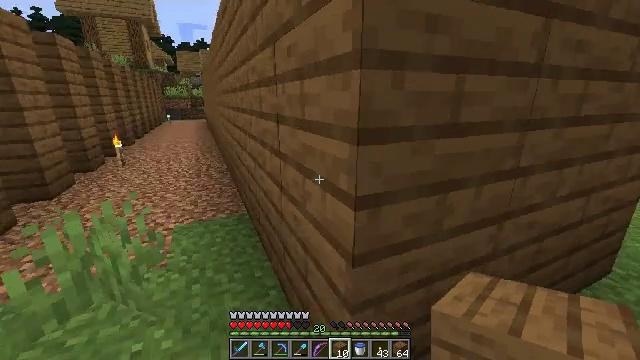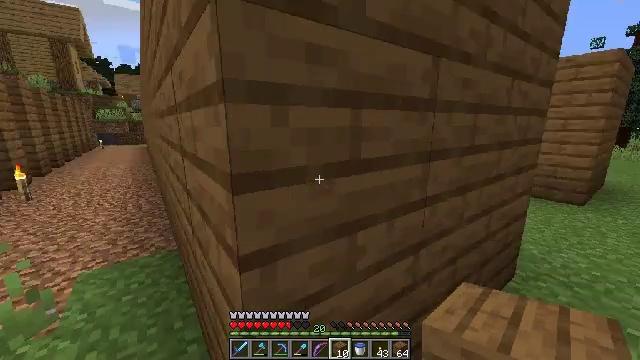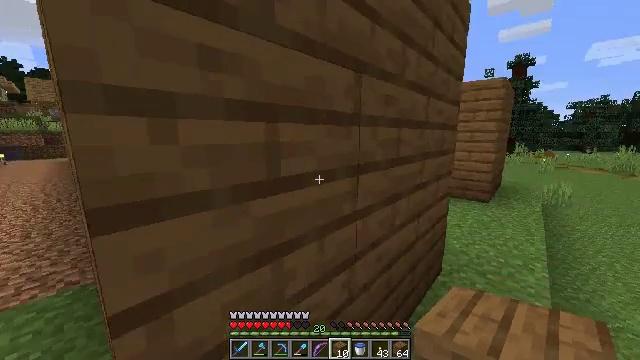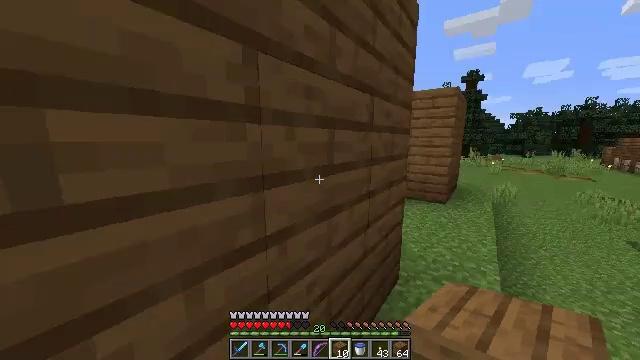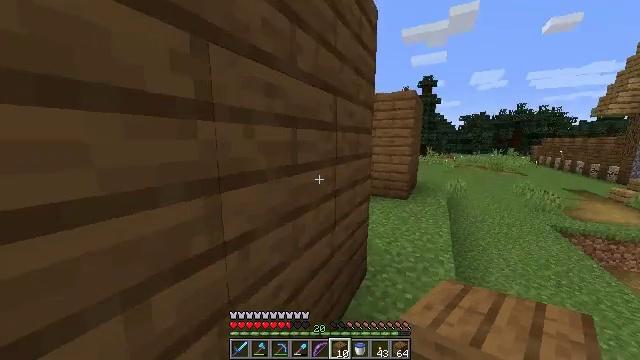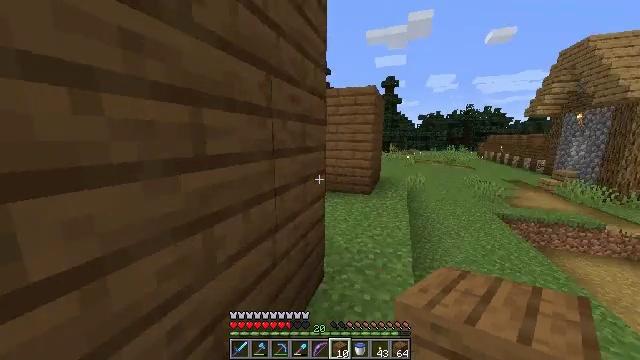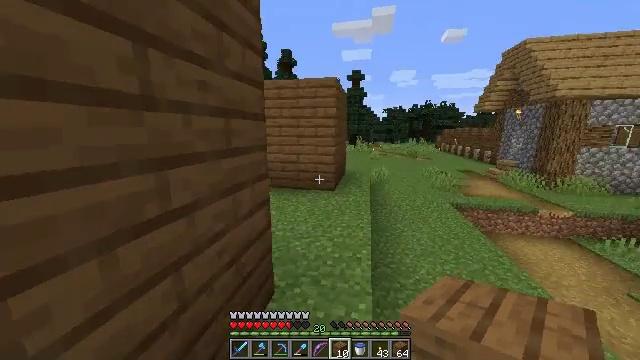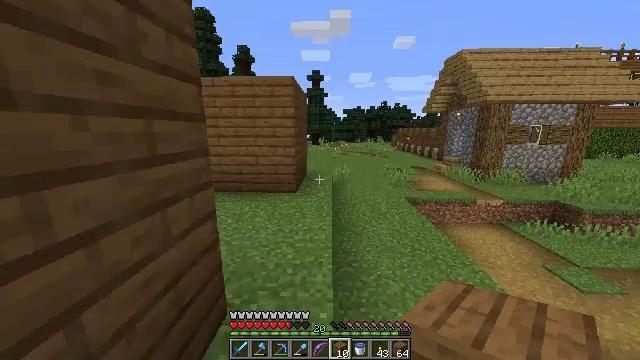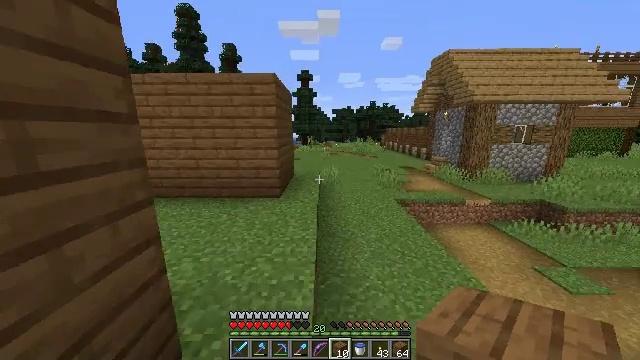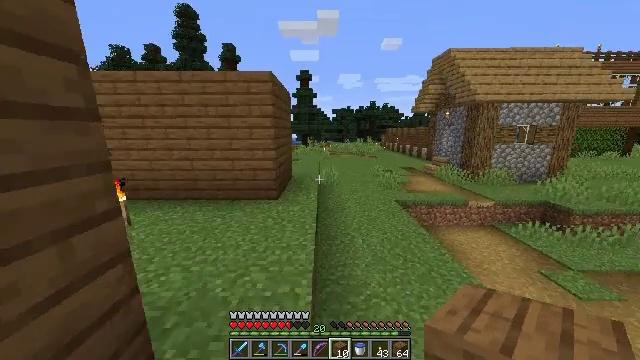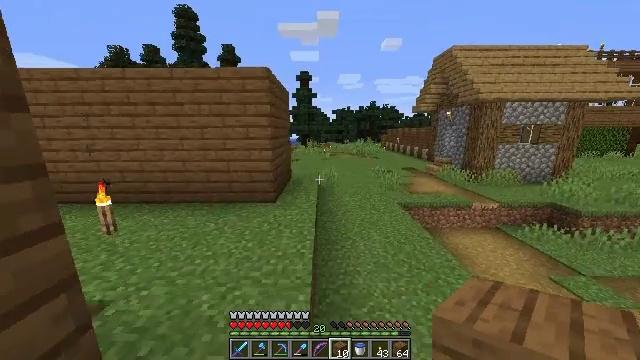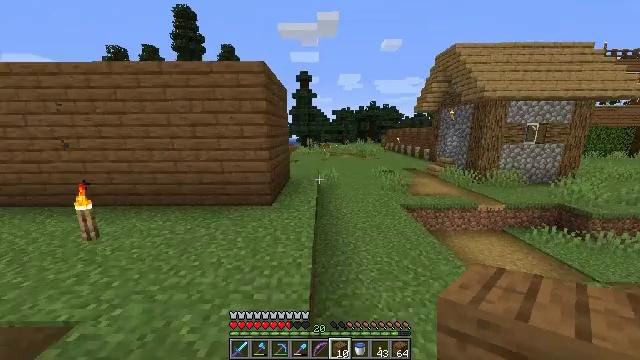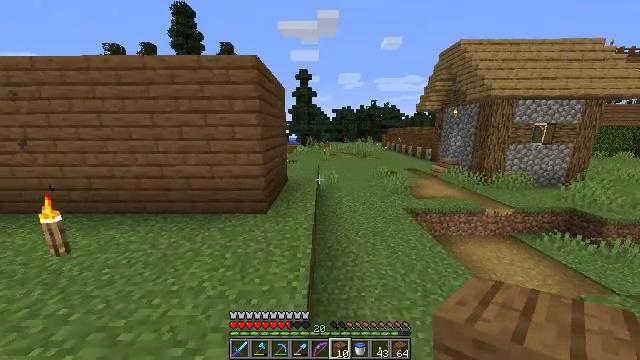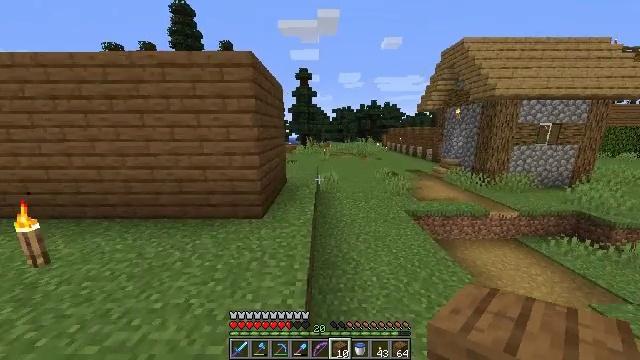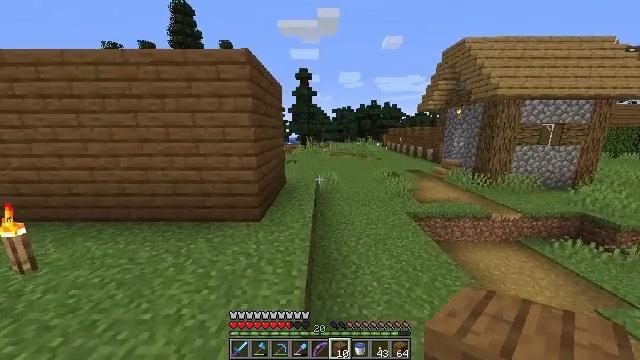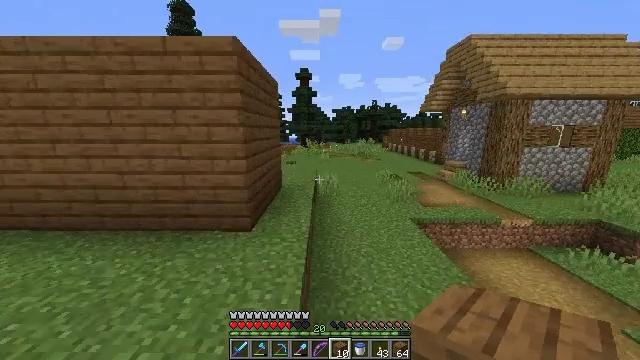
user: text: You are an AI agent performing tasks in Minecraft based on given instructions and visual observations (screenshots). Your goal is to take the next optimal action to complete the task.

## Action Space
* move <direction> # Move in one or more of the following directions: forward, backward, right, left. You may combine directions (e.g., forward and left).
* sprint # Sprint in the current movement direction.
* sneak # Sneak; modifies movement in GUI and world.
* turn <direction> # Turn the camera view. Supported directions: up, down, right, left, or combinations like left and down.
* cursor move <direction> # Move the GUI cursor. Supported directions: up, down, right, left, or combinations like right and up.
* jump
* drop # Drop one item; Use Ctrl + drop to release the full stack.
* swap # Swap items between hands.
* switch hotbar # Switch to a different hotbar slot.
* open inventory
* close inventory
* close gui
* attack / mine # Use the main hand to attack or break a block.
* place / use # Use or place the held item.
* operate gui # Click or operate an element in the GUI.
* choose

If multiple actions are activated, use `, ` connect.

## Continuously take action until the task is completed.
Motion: motion action
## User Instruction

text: Open the crafting table and craft a spruce trapdoor with planks.
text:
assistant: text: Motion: move forward and move right, sprint, turn right and up
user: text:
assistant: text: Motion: move forward and move right, sprint, turn right and up
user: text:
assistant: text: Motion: move forward and move right, sprint, turn right
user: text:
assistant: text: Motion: move forward and move right, sprint, turn right
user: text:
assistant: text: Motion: move forward and move right, sprint, turn right and down
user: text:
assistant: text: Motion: move forward and move right, sprint, turn right and down
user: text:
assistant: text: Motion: move forward and move right, sprint, turn right
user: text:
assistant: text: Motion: move forward, sprint, turn right
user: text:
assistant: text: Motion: move forward, sprint
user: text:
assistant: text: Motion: move forward, sprint
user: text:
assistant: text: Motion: move forward, sprint
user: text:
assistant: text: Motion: move forward, sprint
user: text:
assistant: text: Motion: move forward, sprint
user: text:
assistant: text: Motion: move forward, sprint
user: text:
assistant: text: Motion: move forward, sprint
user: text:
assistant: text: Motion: move forward, sprint
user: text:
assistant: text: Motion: move forward, sprint
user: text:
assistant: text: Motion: move forward, sprint, turn left and down, jump
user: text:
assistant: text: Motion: move forward, sprint, turn left, jump
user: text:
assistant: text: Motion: move forward, sprint, jump
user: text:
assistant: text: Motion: move forward, sprint, jump
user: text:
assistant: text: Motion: move forward, sprint, jump
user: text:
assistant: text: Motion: move forward, sprint
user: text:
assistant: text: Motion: move forward, sprint, turn left and down
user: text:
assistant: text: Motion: move forward, sprint, turn left
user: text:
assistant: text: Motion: move forward, sprint, turn left
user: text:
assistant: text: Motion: move forward, sprint, turn left and down
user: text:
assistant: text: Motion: move forward, turn left and down
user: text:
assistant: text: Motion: turn left
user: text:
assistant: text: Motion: turn left and up